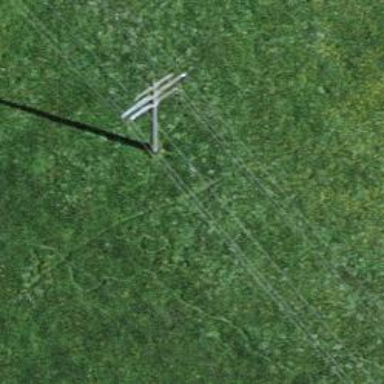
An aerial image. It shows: Three power lines with cables.